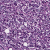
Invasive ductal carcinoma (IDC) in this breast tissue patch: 1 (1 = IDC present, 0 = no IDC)